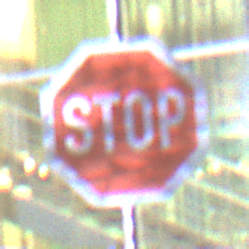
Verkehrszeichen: Stop
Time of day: Night
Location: Outdoor (Urban)
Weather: PartlyCloudy
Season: NotSpecified
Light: Artificial